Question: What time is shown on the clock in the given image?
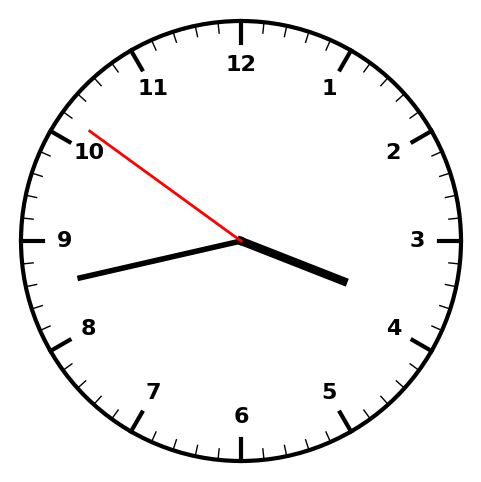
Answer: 03:42:51